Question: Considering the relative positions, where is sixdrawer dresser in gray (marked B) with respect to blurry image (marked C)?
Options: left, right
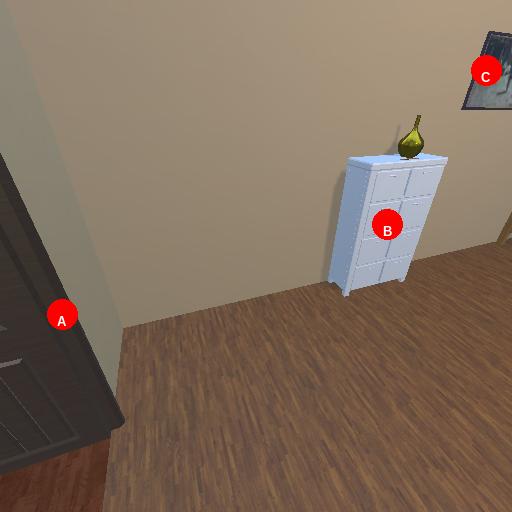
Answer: left